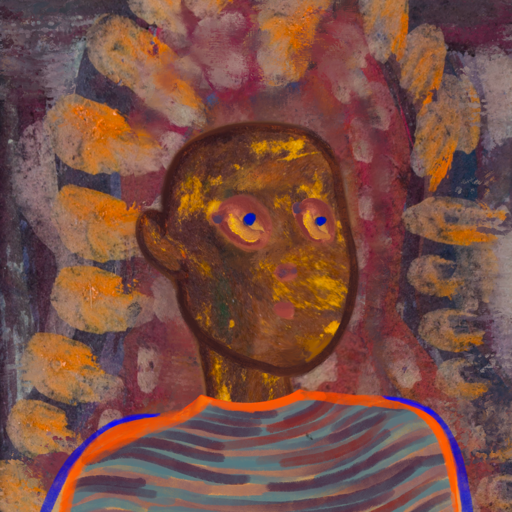
Background: Doll, Head And Neck Side: Comrade, Face Side: Mother_And_Son_Son, Bust: Experience, Hair Side: Blank, Head Accessory: Blank, Second Necklace: Blank, Necklace: Blank, Baby: Blank